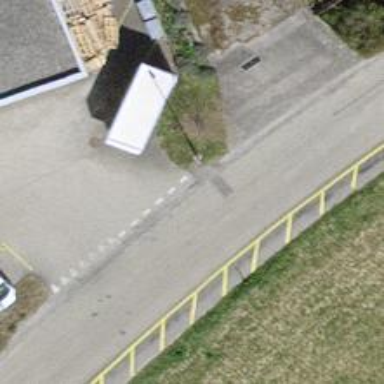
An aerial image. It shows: Unclassified road with asphalt surface.